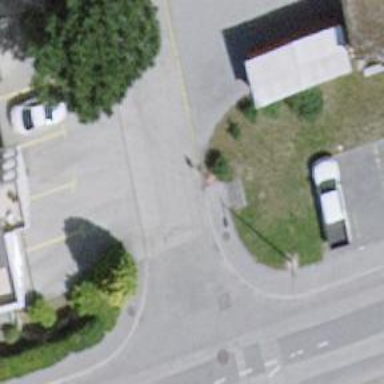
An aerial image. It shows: Unmarked crossing on footway.